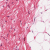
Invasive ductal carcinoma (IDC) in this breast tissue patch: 0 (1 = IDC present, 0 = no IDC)